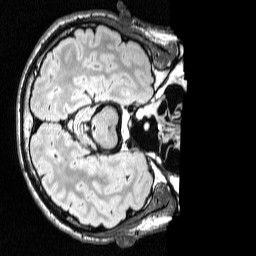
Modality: FLAIR
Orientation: axial
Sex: male
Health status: ill
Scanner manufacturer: siemens
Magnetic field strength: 2.894 T
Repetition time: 7 s
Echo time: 0.372 s